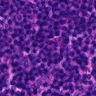
Metastatic tissue present: no